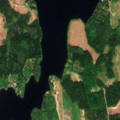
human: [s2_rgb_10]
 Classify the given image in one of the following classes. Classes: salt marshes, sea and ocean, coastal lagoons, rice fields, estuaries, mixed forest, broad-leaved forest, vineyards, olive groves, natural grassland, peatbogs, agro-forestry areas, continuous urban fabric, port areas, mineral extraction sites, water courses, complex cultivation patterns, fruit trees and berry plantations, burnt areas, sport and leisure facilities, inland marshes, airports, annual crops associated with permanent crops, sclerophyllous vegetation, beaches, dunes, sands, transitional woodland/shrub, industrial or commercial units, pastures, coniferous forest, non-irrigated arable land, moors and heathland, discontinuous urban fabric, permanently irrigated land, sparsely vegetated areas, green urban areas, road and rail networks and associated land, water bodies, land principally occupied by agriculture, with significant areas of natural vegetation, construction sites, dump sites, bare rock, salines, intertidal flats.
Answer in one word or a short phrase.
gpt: coniferous forest, mixed forest, water bodies